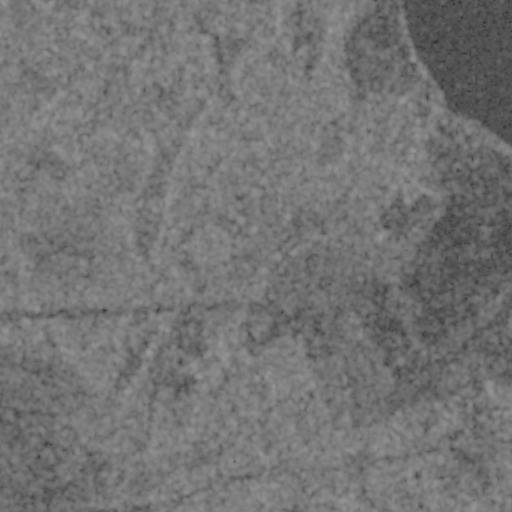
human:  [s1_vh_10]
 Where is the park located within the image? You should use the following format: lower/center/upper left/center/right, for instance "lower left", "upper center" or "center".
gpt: The park is located in the upper right of the image.
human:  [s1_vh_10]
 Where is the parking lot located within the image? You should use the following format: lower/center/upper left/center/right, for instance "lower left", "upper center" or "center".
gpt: The parking lot is located in the upper right of the image.
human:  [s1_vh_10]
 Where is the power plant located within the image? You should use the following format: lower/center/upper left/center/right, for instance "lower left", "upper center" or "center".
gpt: There is no power plant in the image.

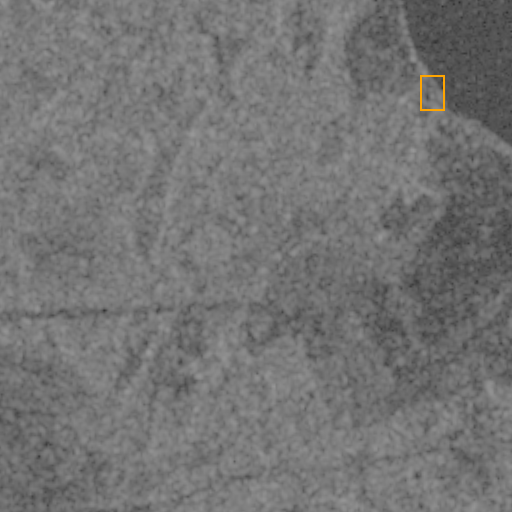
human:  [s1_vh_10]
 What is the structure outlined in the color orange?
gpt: The structure outlined in orange is a park.
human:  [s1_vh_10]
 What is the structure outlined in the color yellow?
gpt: There is no yellow outline.